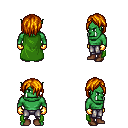
a pixel art fantasy rpg character, male body template, orc, green skin, green cape, metal pants, dark blonde bangs hairstyle, gold gloves, brown shoes, four views (front, back, left, right), 2x2 character sprite sheet, small pixel art, hard edges, no anti-aliasing